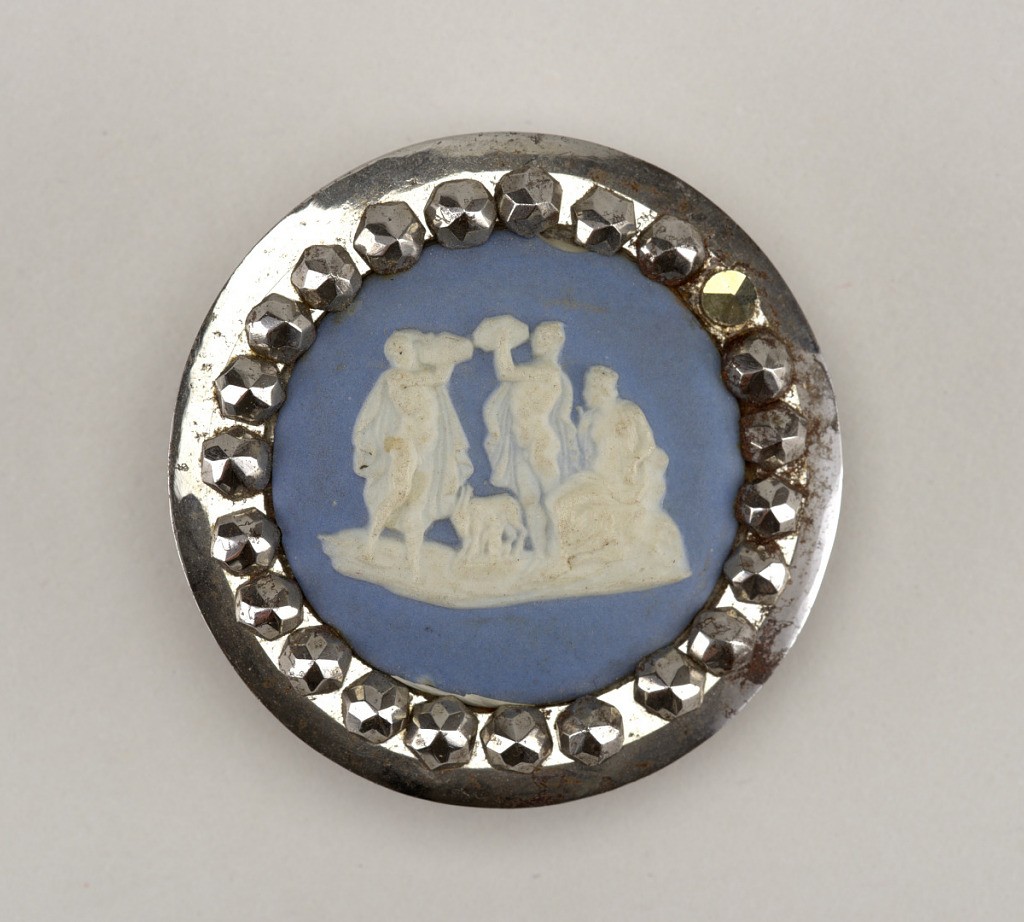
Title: Button
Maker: Wedgwood, English, established 1759
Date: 1790
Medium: stoneware (jasper), steel
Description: Circular steel frame decorated with twenty-four faceted steel beads, surr- ounding blue and white stoneware plaque. Plaque depicts two standing male nudes, a goat, and a seated female figure, all in white against blue jasperground.